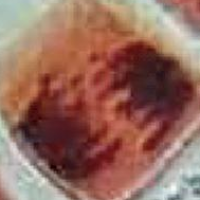
Label: anaphase